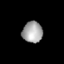
Tissue: skin
Cell type: Epithelial cells
Senescence score: 0.2623
Nuclear area (px): 423
Mean DAPI intensity: 162.775